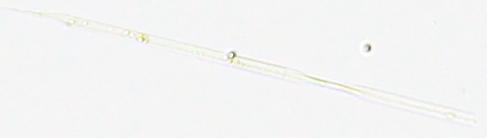
Label: Rhizosolenia